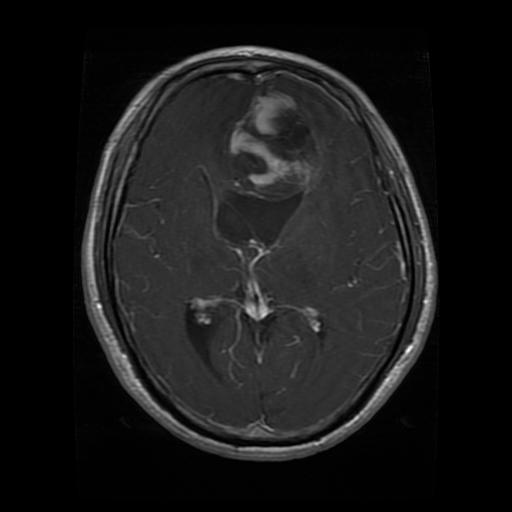
Label: glioma